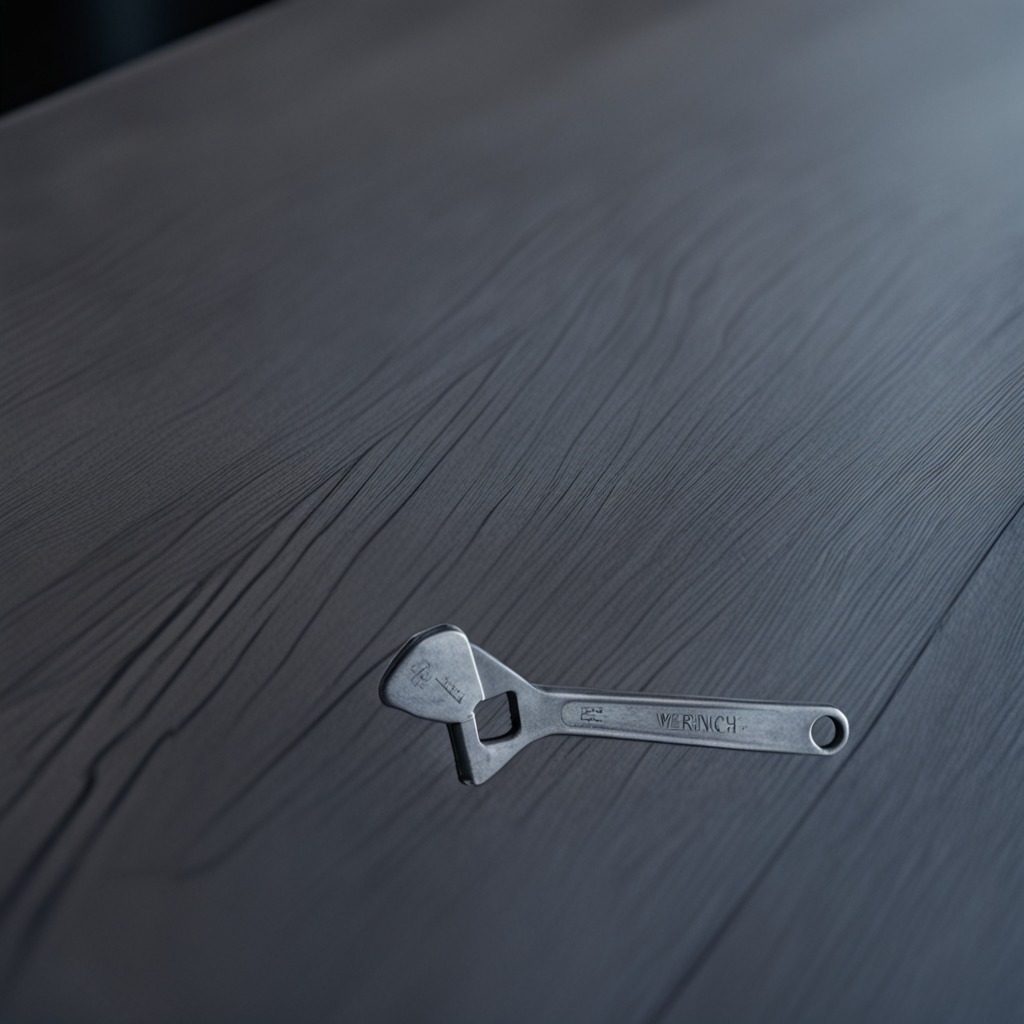
An old wrench is lying on a table with faint burn marks in a small garage at twilight.